Frequency: 55000
Velocity: 0,1705
Power: 48,4
Pulse duration: 0,0000001
Pass count: 1
Magnification: 10
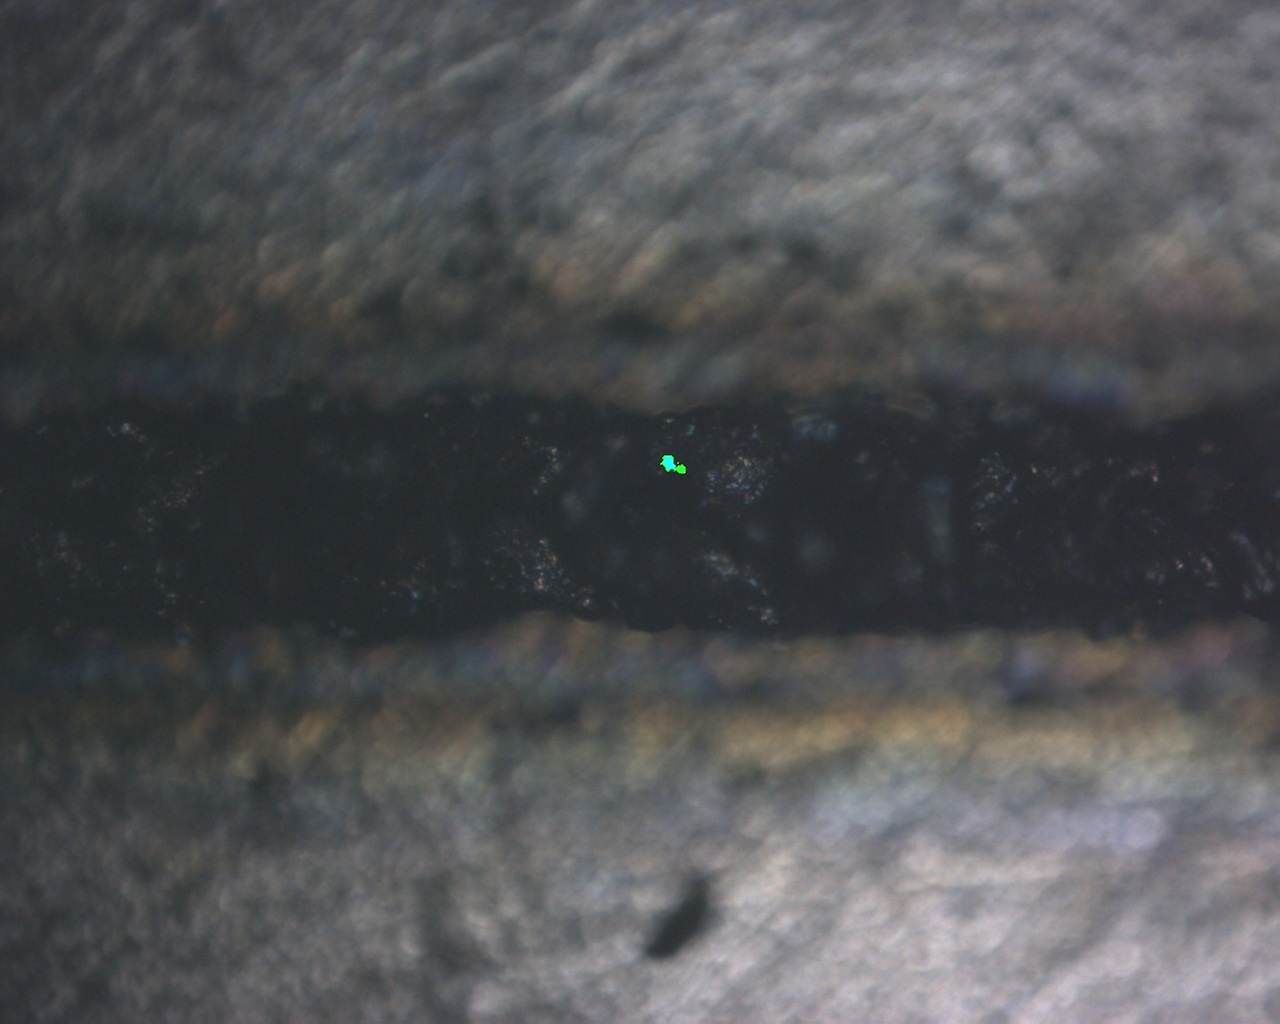
Measured width: 116.304
Other width: 88.484